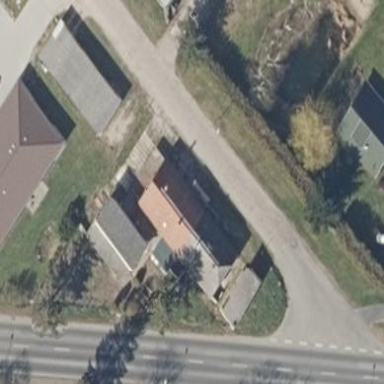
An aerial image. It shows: Semi-detached house with gabled roof.